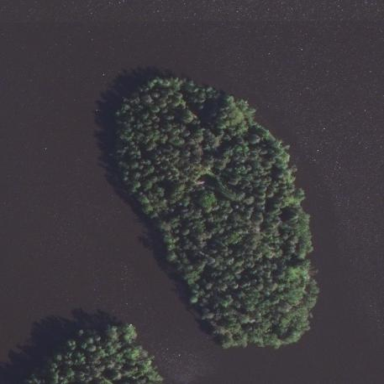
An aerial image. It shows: Islet.